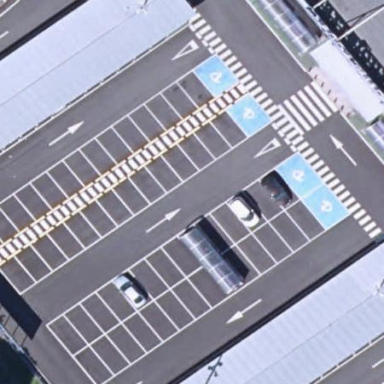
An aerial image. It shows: Parking area with surface.